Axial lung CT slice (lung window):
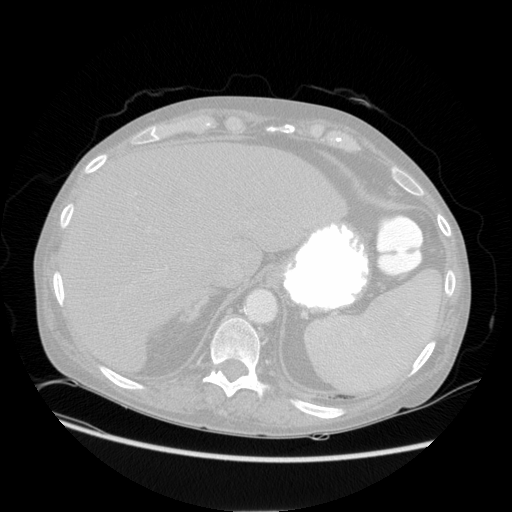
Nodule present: no